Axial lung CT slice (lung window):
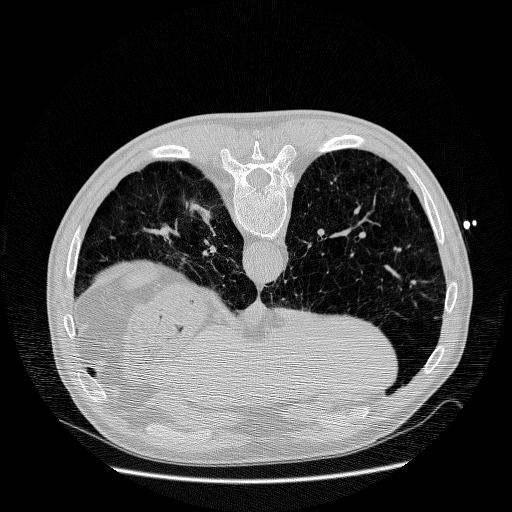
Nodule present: no